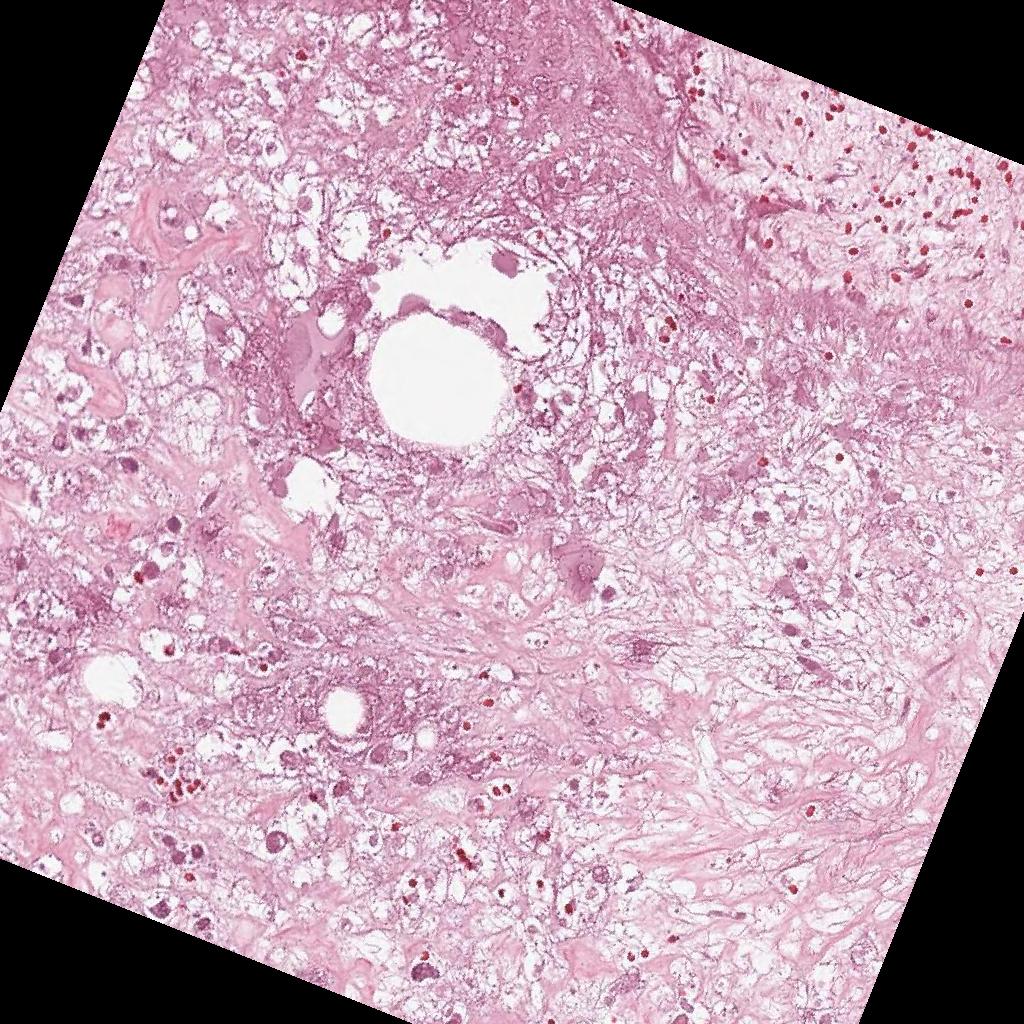
Label: Non-Viable-Tumor